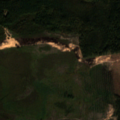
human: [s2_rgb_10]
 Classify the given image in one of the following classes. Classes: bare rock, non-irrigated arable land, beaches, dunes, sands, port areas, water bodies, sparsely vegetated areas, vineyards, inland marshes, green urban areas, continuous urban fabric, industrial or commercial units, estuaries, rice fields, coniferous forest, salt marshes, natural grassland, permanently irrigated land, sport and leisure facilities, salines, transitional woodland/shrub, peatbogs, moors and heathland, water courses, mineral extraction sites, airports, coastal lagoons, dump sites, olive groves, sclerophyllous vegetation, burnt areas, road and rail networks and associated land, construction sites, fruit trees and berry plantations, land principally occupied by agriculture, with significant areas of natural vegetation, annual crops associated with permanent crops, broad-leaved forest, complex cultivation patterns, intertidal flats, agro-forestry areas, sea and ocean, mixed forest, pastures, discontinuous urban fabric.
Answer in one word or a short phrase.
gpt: broad-leaved forest, coniferous forest, mixed forest, natural grassland, transitional woodland/shrub